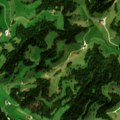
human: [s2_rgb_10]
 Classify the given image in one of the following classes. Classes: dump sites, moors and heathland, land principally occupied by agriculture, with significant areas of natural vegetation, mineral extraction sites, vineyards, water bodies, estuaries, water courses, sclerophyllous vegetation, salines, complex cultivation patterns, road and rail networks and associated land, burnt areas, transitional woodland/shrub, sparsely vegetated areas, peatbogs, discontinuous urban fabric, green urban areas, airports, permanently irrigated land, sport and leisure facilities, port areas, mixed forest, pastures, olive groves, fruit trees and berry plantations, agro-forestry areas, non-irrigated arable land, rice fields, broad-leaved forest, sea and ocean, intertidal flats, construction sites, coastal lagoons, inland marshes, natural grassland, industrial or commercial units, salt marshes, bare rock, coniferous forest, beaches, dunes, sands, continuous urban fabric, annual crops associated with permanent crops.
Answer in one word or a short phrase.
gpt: pastures, complex cultivation patterns, coniferous forest, mixed forest